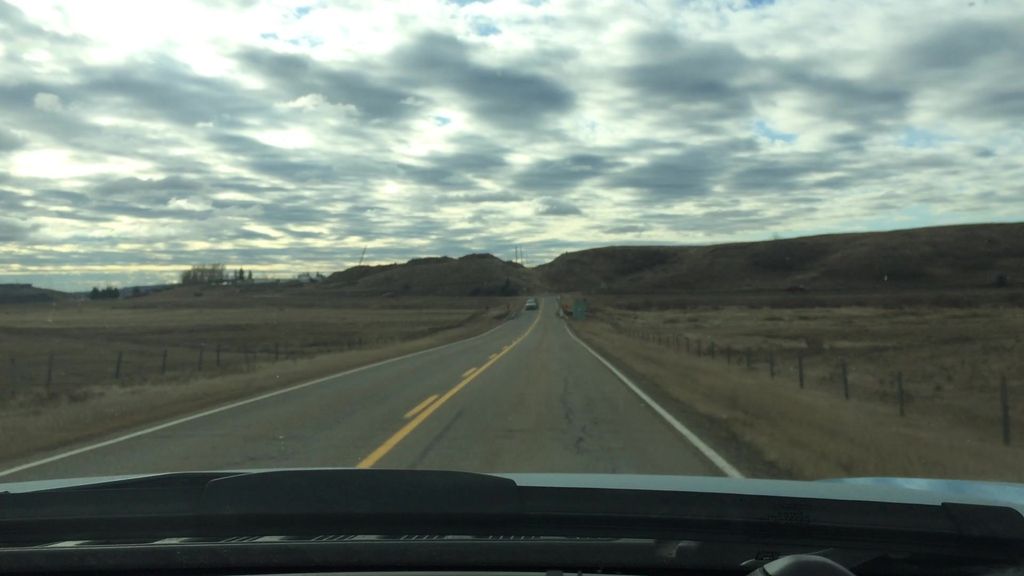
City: calgary